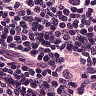
Metastatic tissue present: yes